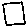
Label: square